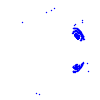
Particle: electron